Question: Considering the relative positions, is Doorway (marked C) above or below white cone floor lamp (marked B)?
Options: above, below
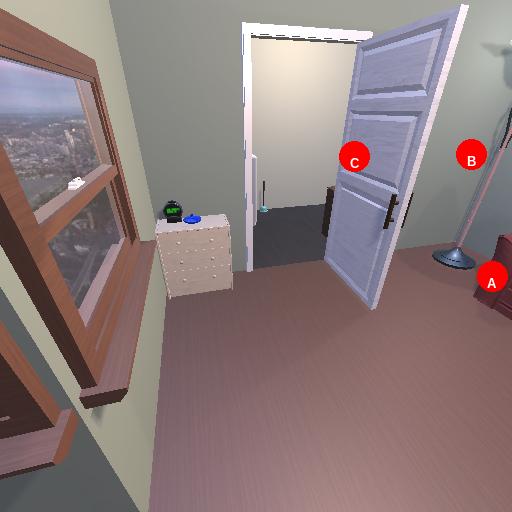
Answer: above